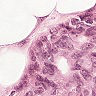
Metastatic tissue present: yes